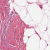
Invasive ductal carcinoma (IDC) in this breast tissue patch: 0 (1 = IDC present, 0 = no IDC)